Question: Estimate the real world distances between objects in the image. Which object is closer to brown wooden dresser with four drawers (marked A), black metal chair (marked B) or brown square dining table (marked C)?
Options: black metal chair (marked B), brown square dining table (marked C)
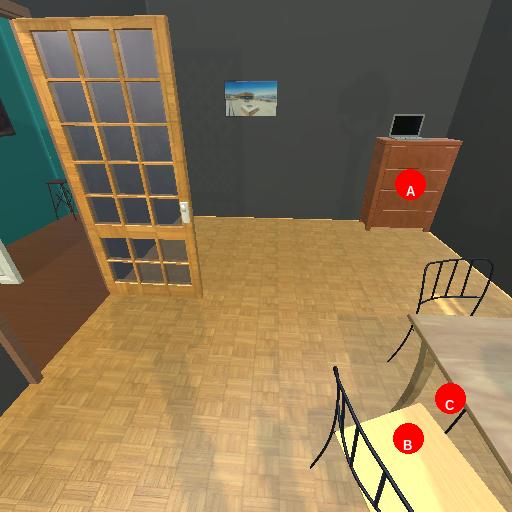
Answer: black metal chair (marked B)